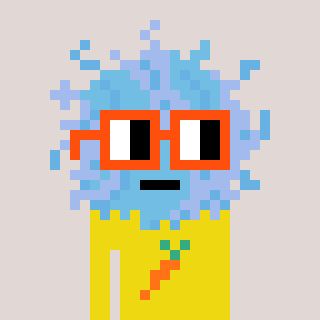
a pixel art character with square orange glasses, a lint-shaped head and a yellow-colored body on a warm background